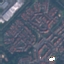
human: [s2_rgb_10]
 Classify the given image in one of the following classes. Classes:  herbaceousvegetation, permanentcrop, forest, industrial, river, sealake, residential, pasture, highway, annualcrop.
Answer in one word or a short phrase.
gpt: Residential